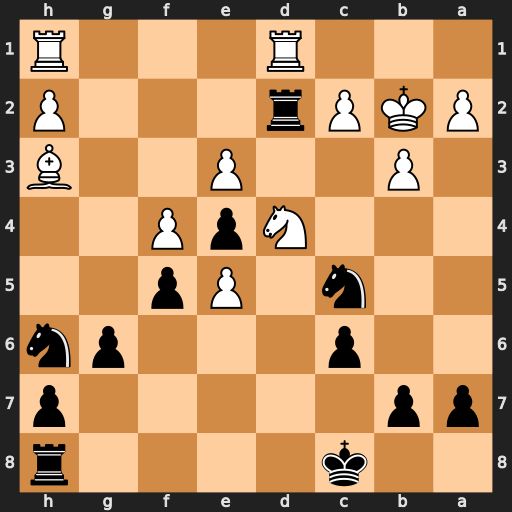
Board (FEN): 2k4r/pp5p/2p3pn/2n1Pp2/3NpP2/1P2P2B/PKPr3P/3R3R
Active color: b
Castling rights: -
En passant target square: -
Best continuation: Nd3+ Kc3 Rxd1 Rxd1 Nf2